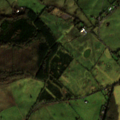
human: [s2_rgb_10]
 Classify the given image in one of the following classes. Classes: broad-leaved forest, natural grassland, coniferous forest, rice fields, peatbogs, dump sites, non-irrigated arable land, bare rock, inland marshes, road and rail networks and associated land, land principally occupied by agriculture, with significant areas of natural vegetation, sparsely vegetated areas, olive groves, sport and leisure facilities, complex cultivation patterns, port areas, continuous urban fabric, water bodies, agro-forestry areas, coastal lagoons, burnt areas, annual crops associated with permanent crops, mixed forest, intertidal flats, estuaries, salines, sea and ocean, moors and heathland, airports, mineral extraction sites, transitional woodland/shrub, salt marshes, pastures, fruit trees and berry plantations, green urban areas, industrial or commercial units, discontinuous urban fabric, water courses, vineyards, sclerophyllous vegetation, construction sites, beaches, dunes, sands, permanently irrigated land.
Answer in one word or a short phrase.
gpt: pastures, land principally occupied by agriculture, with significant areas of natural vegetation, broad-leaved forest, mixed forest